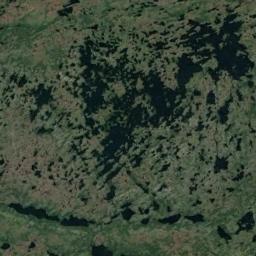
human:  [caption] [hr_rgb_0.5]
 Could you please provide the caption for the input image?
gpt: About two-fifths of this wetland is water .

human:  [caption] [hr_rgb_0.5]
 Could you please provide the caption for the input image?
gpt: Many waters of different sizes and shapes are surrounded by wetlands .

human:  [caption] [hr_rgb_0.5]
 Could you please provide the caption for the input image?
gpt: The wetland consists of dry and green plants and water .

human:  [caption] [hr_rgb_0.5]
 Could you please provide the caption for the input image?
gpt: There is a large land mixed with green and brown in the river in a wetland .

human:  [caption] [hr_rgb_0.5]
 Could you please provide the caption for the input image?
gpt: There are many green areas and water areas on the wetland .